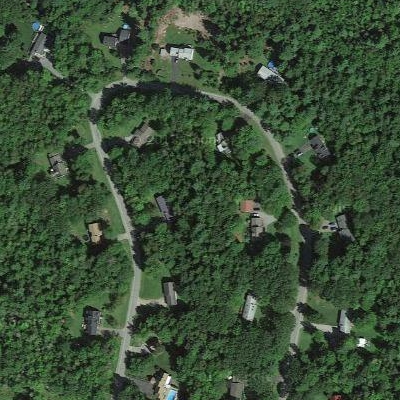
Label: eForest